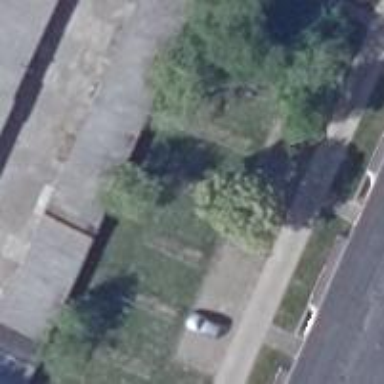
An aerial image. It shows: Group of garages.